【题型】填空题　【知识点】立体几何　【难度】easy
底面半径为 3，高为 4 的圆柱和圆锥的表面积的比值为\underline{\qquad\qquad}.
【解答】
【答案】 $\frac{7}{4}$

【分析】 根据题意分别计算圆柱和圆锥的表面积，然后计算比值即可.

【详解】 结合题意可得：圆柱的表面积是由上下底面和侧面构成，

则圆柱的表面积 $S_1 = 2\pi r^2 + 2\pi r l_1 = 2 \times \pi \times 3^2 + 2\pi \times 3 \times 4 = 42\pi$.

圆锥的表面积是由底面和侧面构成，易知圆锥的母线 $l_2 = \sqrt{3^2 + 4^2} = 5$，

所以圆锥的表面积 $S_2 = \pi r^2 + \pi r l_2 = \pi \times 3^2 + \pi \times 3 \times 5 = 24\pi$，

所以该圆柱和圆锥的表面积的比值为 $\frac{S_1}{S_2} = \frac{42\pi}{24\pi} = \frac{7}{4}$.

故答案为：$\frac{7}{4}$.

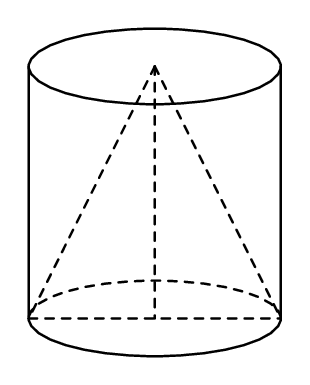